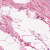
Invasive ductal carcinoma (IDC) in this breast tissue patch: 0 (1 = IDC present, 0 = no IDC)